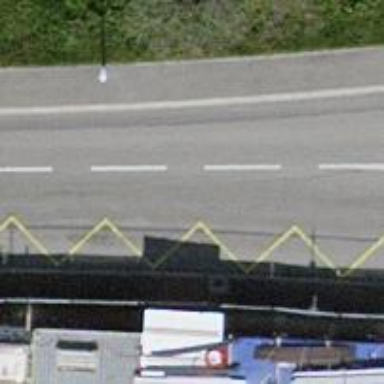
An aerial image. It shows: Bus stop with shelter for public transportation.